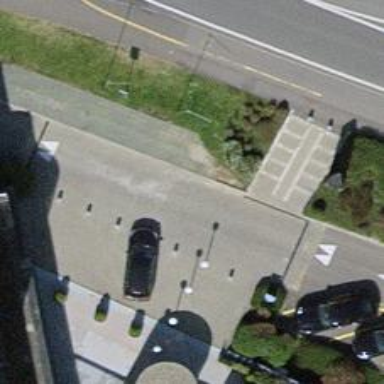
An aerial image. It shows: Traffic calming hump on the road.